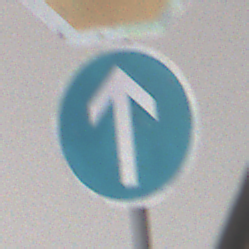
Verkehrszeichen: VorgeschriebeneFahrtrichtungGeradeaus
Zusatzzeichen oben: Stop
Umgebung: Roofed, Urban
Tageszeit: MorningAfternoon
Wetter: PartlyCloudy
Licht: Natural
Jahreszeit: NotSpecified
Kontrast: MediumContrast